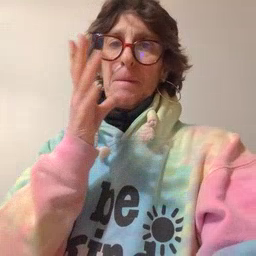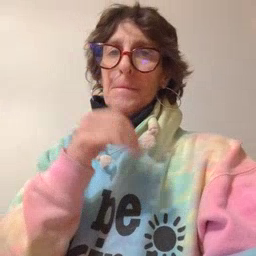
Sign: mom